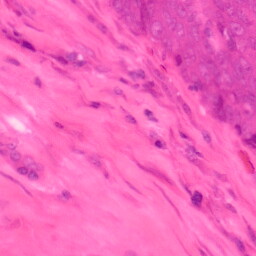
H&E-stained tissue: Colon